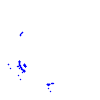
Particle: kaon